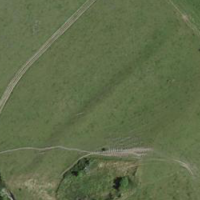
EUNIS habitat code: 52
Species observed at this site:
Chamaenerion dodonaei